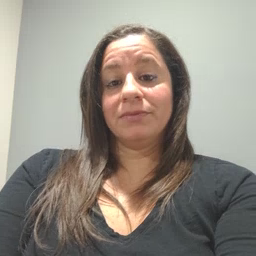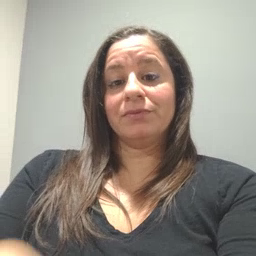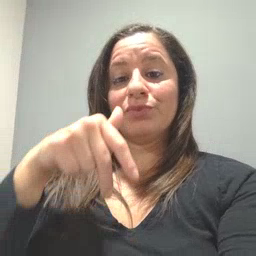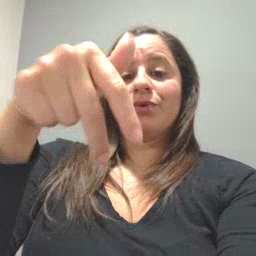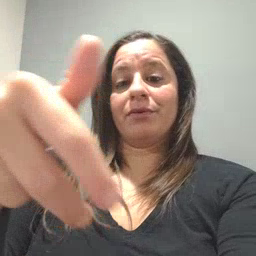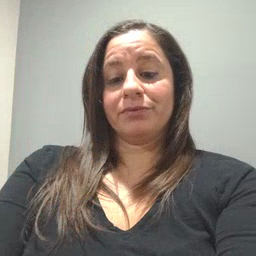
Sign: ride